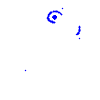
Particle: electron